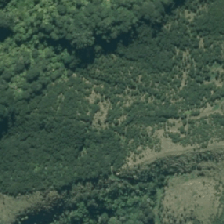
Land cover: manuka_kanuka